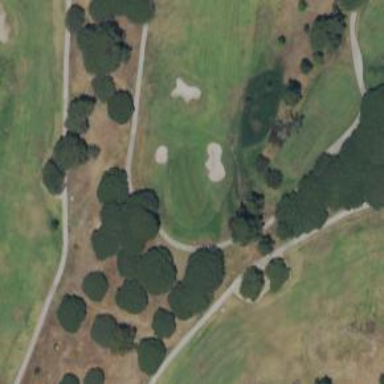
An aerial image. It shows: View of golf hole.